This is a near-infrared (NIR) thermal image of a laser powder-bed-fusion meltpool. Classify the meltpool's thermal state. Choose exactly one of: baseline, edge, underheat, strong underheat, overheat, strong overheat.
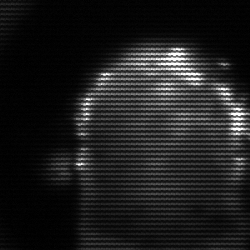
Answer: baseline